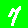
Digit: 7